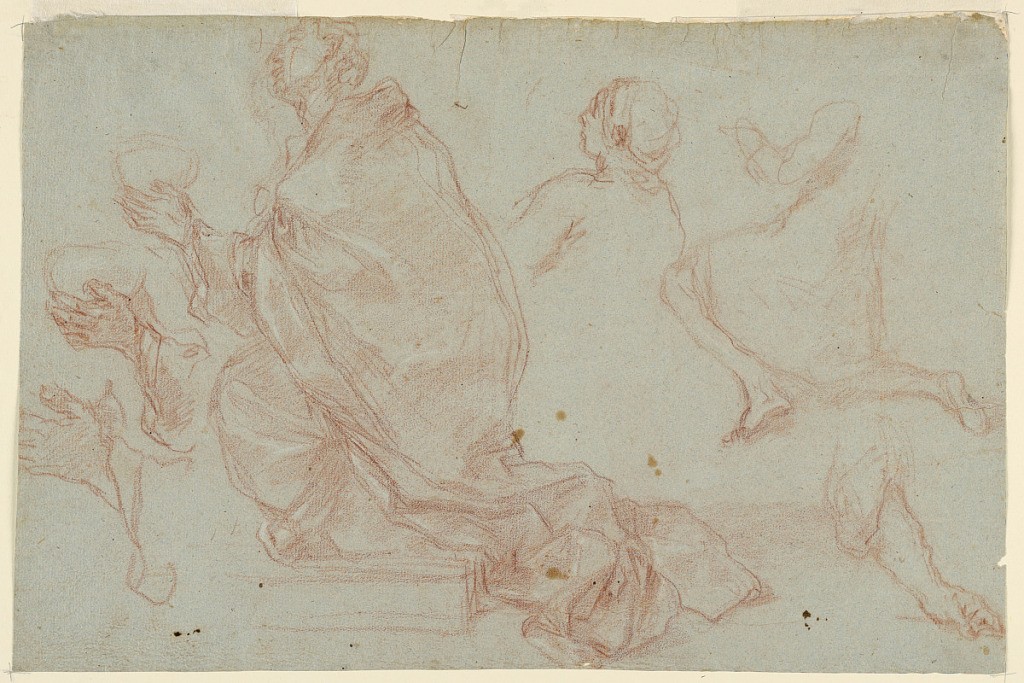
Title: Kneeling Figures
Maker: Giuseppe Passeri, Italian, 1654 - 1714
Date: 1775–1800
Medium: Red and white chalk on rough gery paper
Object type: Drawing
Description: Studies of kneeling man with raised arms; details of arms.